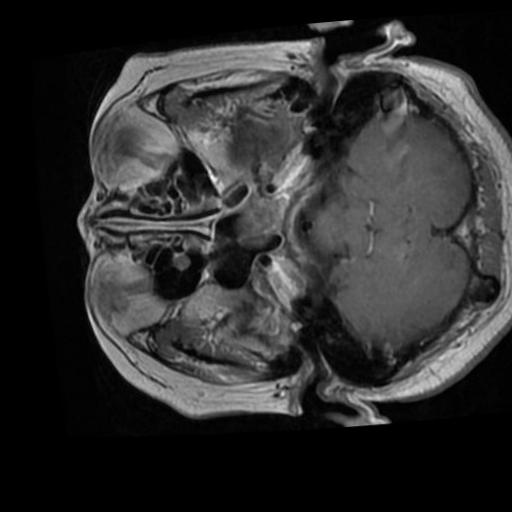
Label: brain_tumor